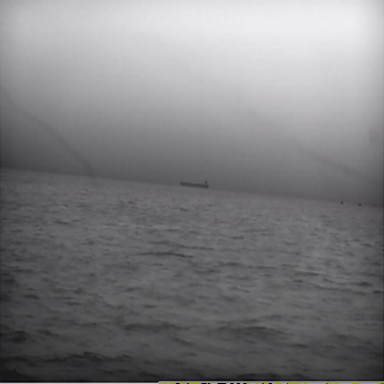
There is a liner in the infrared image.